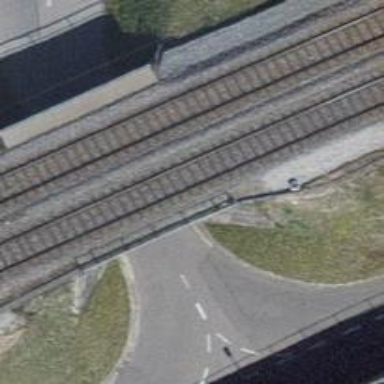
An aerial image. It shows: Railway bridge with electrified contact line. There is one track on the bridge.